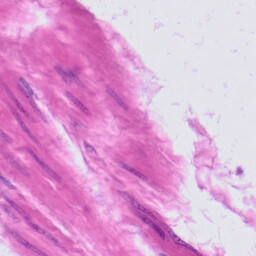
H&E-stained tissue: Prostate